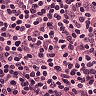
Metastatic tissue present: no